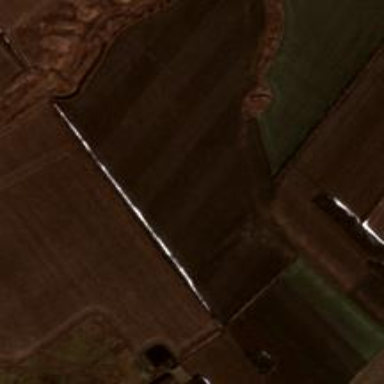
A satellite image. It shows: Picturesque farmland scene.